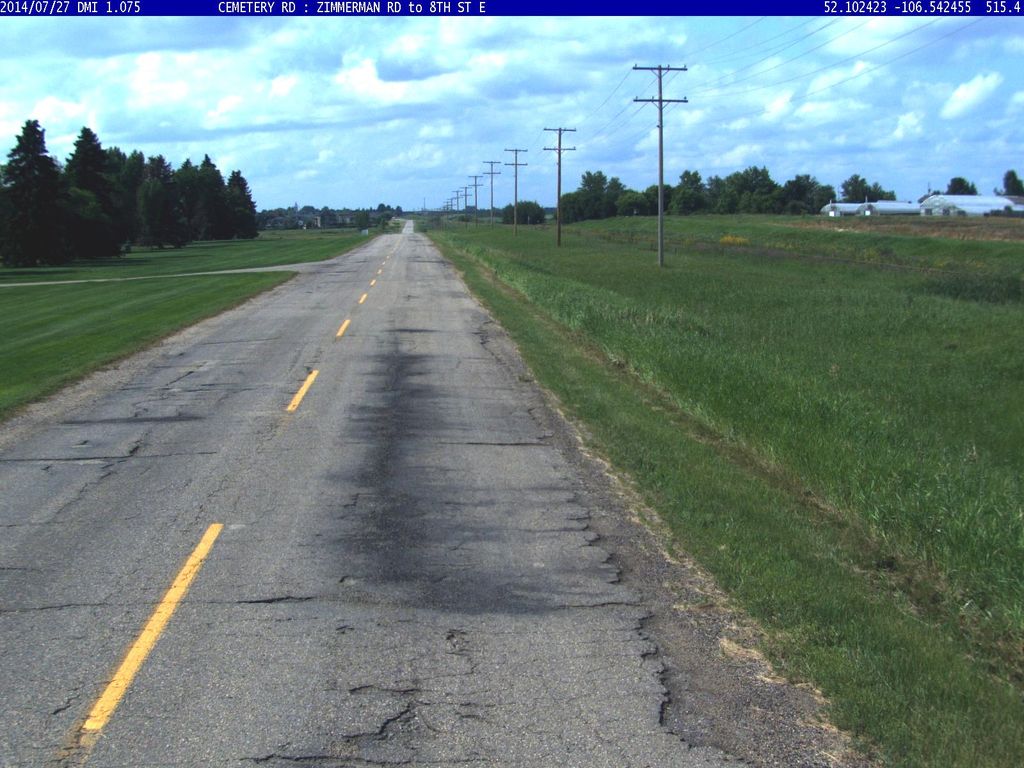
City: saskatoon